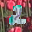
Label: 2